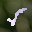
Label: 5